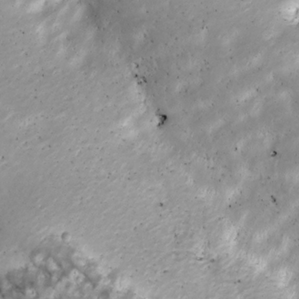
Label: non_frost